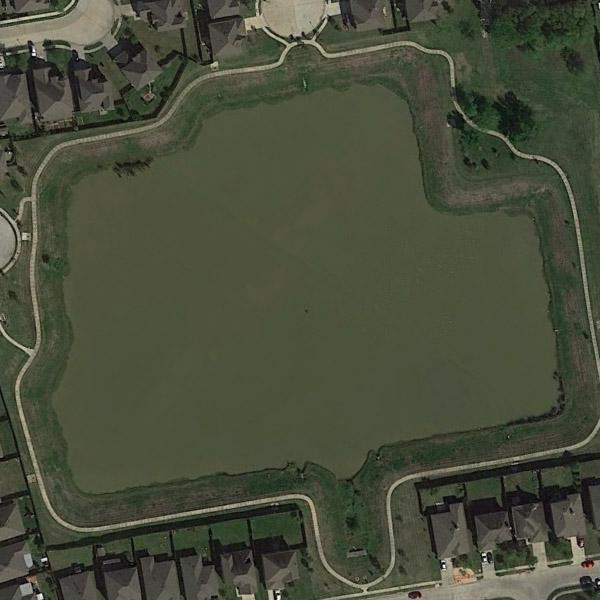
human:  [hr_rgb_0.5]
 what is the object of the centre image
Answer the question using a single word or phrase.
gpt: pond